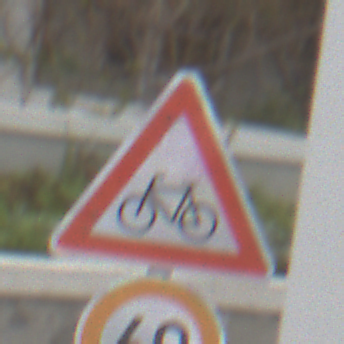
Verkehrszeichen: RadverkehrRechts
Zusatzzeichen unten: Geschwindigkeit60
Umgebung: Outdoor, Urban
Tageszeit: Midday
Wetter: Overcast
Licht: Natural
Jahreszeit: NotSpecified
Kontrast: LowContrast